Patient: sex M, age 38
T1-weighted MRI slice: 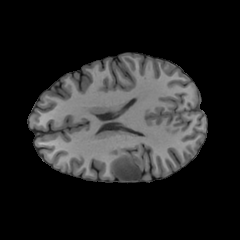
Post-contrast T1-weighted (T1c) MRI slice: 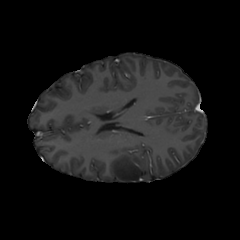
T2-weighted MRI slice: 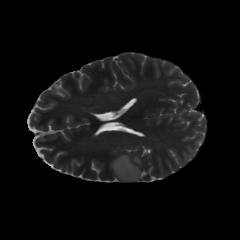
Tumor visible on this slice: yes
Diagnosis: Astrocytoma, IDH-mutant
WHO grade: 2